Field crop: maize
Growth stage: 1
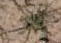
Species: salsola